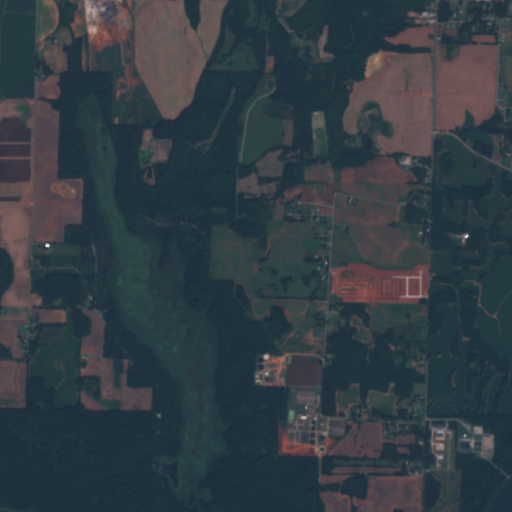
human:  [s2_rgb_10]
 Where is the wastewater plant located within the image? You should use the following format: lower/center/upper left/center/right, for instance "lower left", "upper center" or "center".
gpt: The wastewater plant is located in the lower right of the image.
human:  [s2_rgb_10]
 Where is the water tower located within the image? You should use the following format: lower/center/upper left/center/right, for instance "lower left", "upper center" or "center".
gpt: The water tower is located in the lower center of the image.
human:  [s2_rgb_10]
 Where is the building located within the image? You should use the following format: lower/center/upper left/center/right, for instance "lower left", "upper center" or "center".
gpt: The building is located in the upper right of the image.
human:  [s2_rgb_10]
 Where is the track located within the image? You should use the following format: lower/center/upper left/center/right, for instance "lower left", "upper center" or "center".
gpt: There is no track in the image.